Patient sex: M
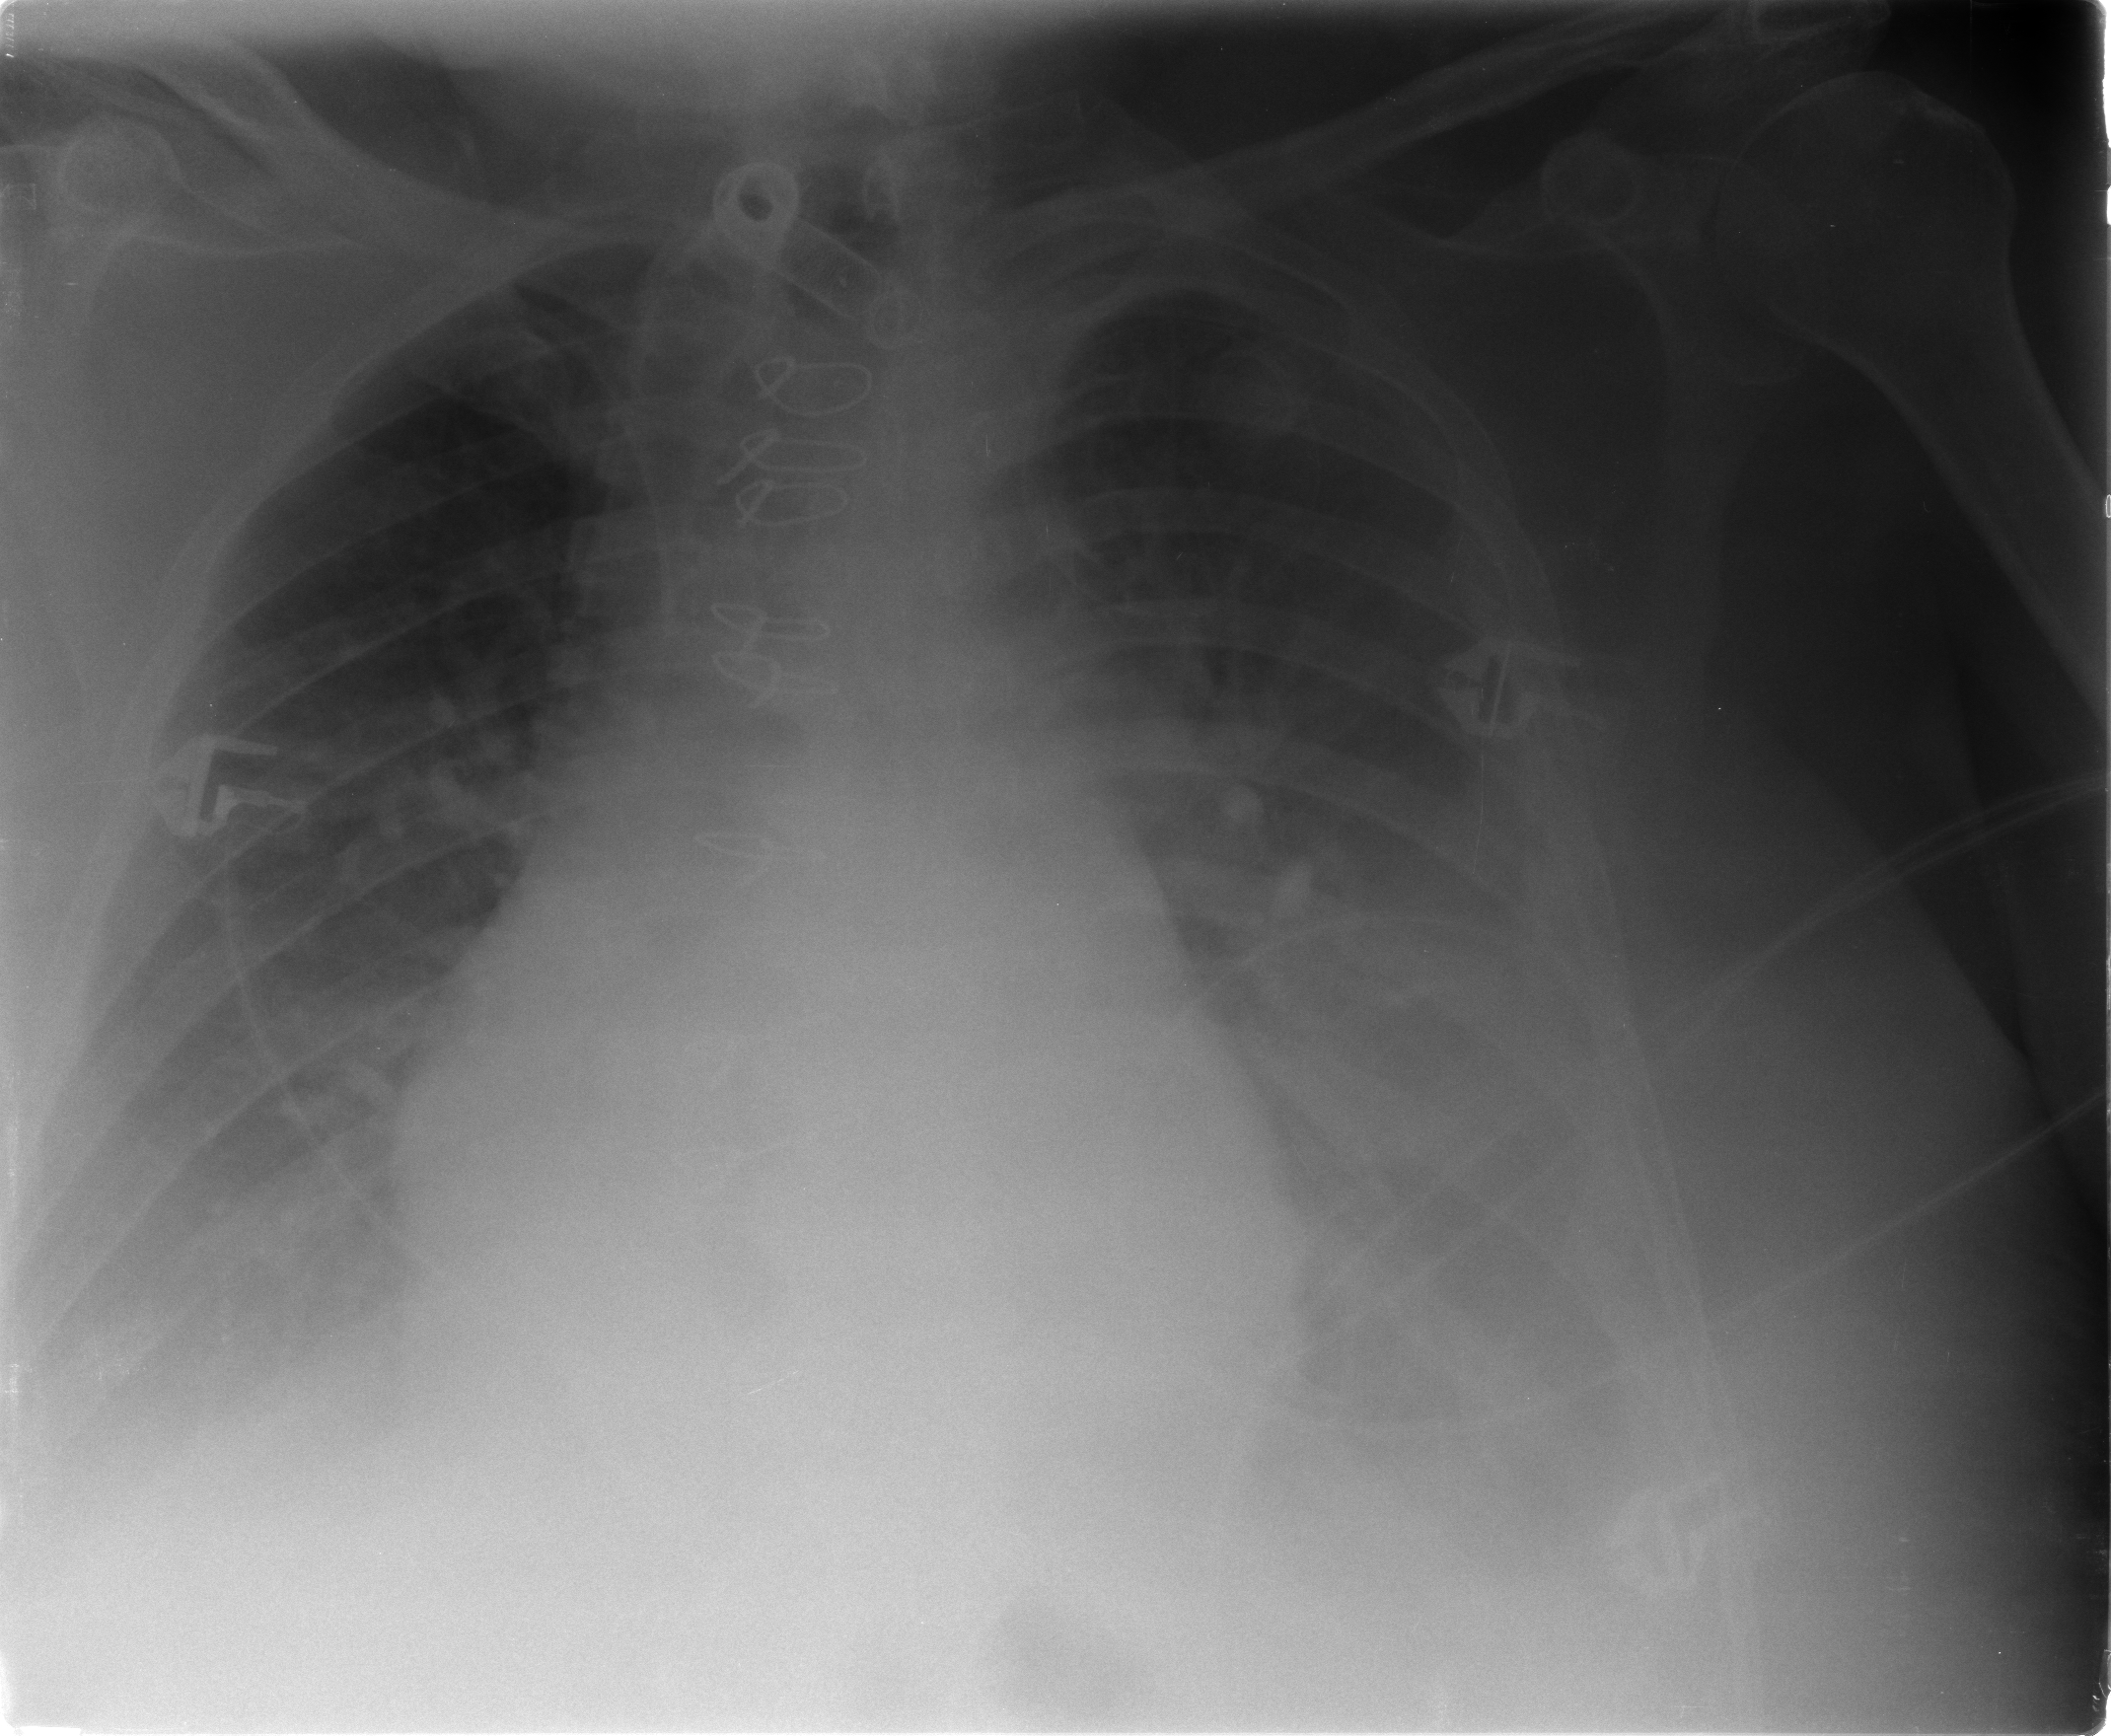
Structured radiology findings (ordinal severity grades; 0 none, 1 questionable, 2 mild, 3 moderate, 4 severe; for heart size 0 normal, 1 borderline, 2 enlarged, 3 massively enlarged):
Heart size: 2
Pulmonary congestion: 2
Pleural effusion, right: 3
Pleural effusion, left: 3
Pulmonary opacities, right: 0
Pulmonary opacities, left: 0
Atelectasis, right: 2
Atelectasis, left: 2